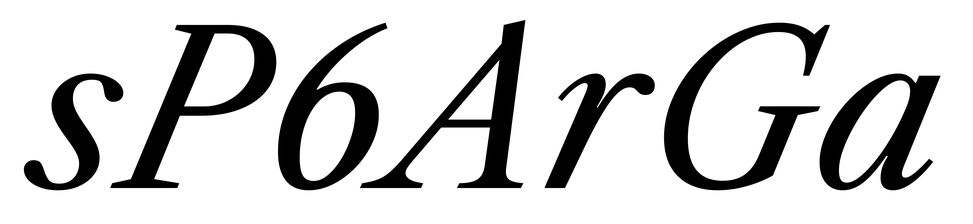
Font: LibreCaslonText-Italic_Italic